Field crop: maize
Growth stage: 2
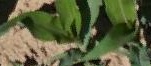
Species: maize